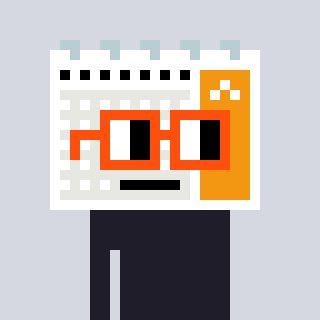
a pixel art character with square orange glasses, a calendar-shaped head and a grayscale-colored body on a cool background